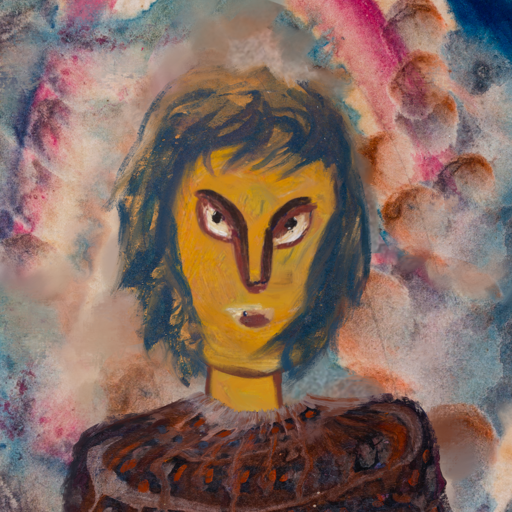
Background: Rupkatha, Head And Neck Front: After_Raid, Face Front: After_Raid, Bust: Hypocrite, Hair Front: InTheSun, Head Accessory: Blank, Second Necklace: Blank, Necklace: Blank, Baby: Blank